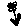
Label: flower